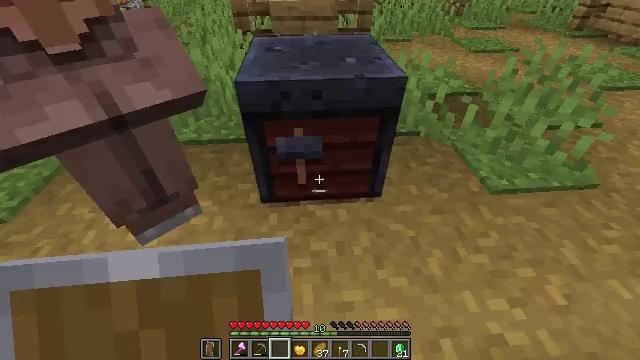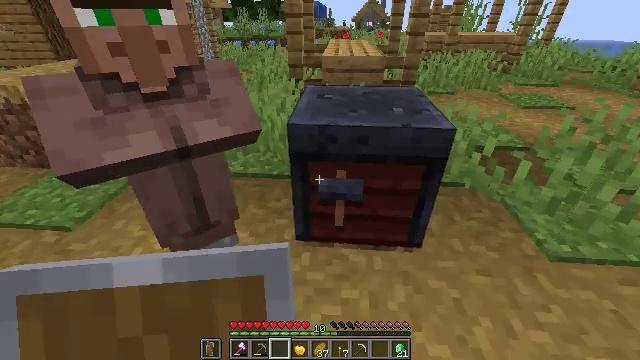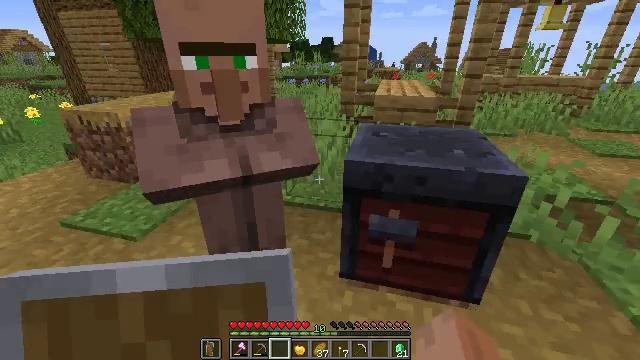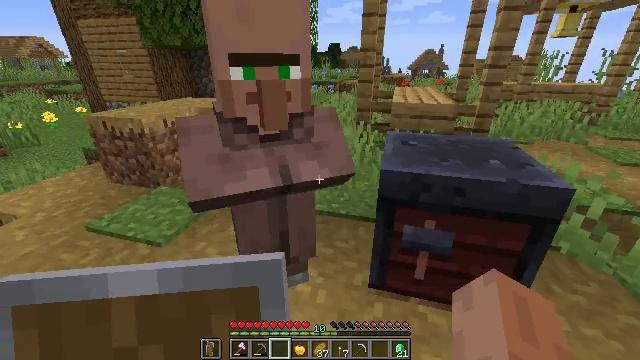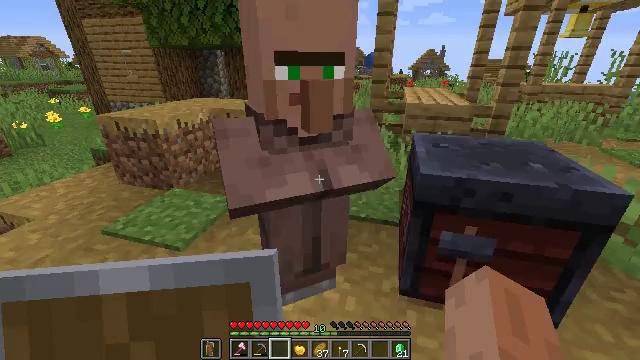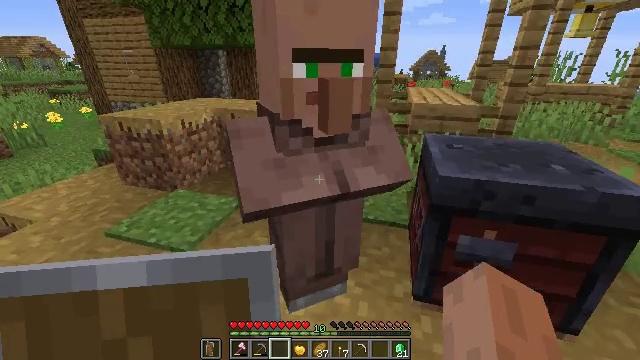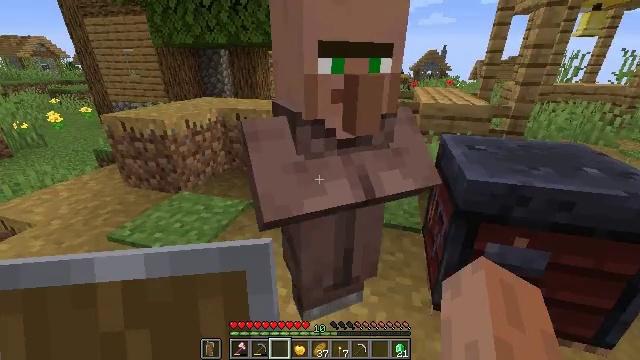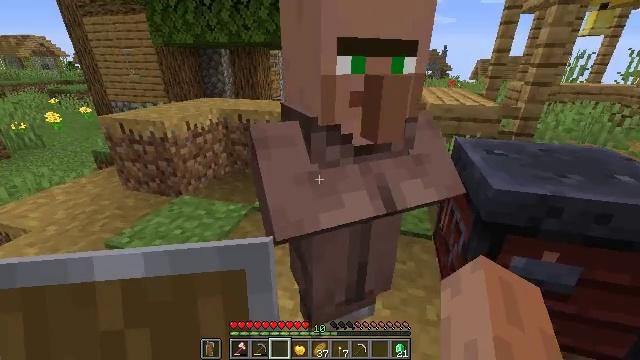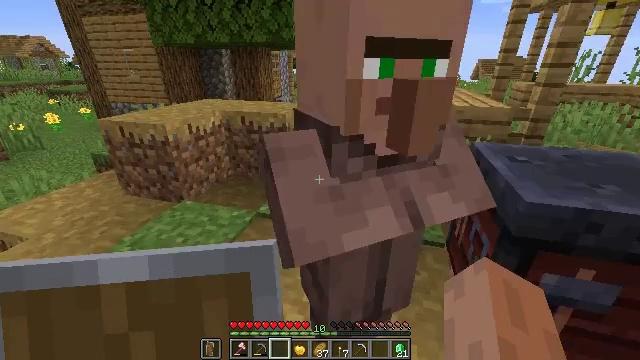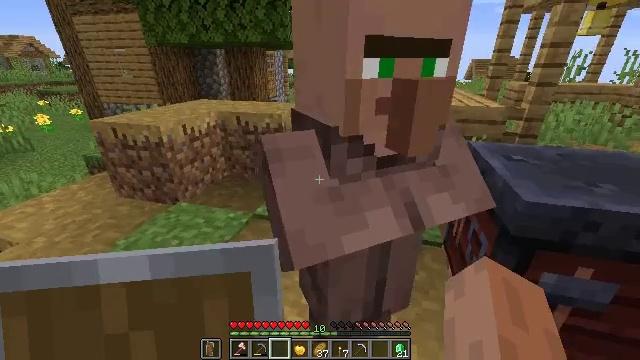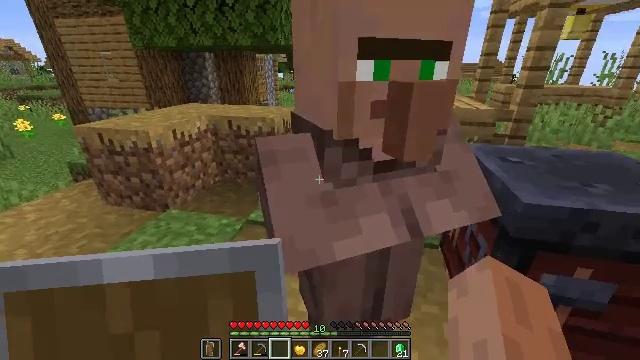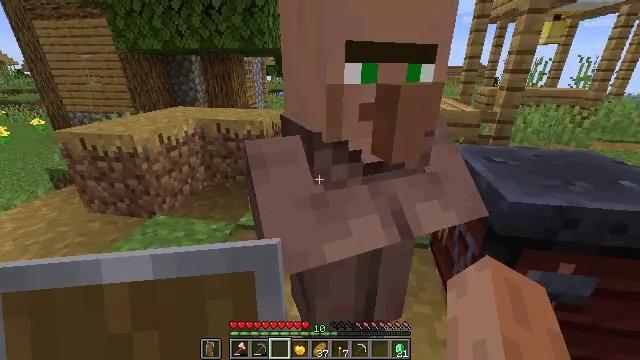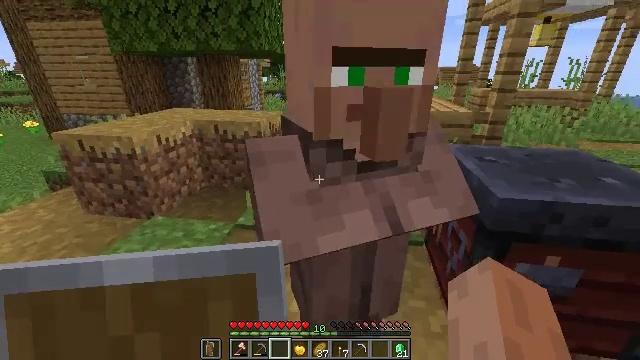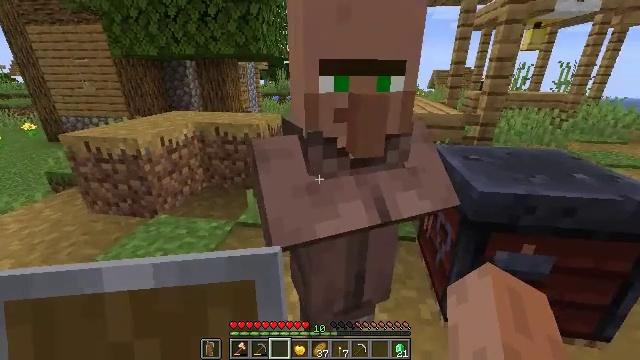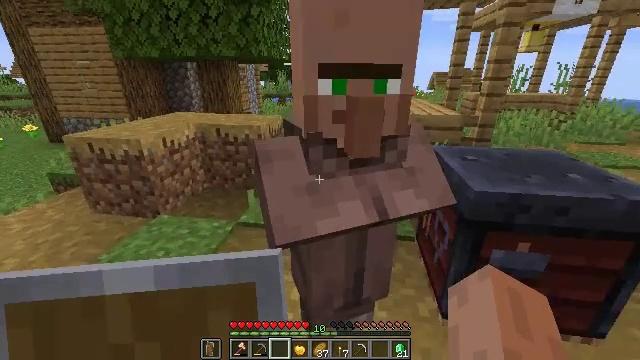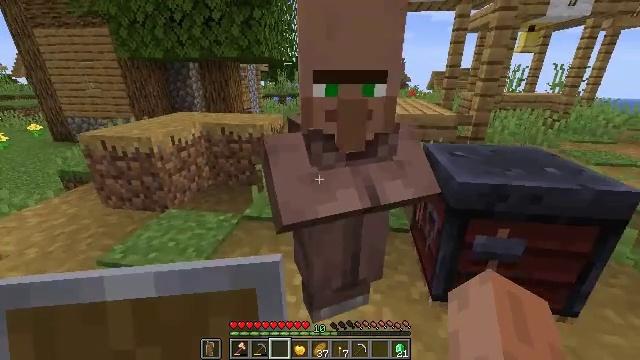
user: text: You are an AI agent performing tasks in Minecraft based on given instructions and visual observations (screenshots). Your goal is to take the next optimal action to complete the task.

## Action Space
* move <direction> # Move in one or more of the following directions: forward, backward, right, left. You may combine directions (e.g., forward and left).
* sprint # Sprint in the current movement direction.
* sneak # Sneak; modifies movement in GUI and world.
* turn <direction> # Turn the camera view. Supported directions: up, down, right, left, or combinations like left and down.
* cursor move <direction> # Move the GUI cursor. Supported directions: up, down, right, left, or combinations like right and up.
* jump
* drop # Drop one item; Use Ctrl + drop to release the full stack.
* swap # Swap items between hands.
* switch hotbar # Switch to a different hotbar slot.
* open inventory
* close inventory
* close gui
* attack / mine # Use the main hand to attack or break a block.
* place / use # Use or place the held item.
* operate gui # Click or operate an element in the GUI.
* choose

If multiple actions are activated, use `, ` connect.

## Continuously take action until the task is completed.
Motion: motion action
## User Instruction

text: Mine the smithing table.
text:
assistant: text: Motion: move left, turn left and up
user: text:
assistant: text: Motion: move left, turn left and up
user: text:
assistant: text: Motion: move left, turn left and up
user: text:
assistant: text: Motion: move forward and move left
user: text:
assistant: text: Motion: move forward and move left
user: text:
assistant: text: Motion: move forward
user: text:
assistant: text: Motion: no_op
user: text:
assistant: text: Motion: no_op
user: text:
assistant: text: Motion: turn right
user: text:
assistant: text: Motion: turn right
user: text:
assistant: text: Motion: turn right
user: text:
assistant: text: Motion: move back
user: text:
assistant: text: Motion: move back
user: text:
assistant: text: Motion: move back
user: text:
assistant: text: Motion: no_op
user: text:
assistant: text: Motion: no_op
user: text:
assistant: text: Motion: no_op
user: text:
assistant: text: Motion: no_op
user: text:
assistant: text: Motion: no_op
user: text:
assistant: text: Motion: turn right and up
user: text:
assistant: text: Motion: turn right and up
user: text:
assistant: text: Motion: turn up
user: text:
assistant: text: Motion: turn up
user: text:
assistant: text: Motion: no_op
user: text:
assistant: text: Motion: no_op
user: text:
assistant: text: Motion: no_op
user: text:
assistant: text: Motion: no_op
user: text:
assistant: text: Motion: no_op
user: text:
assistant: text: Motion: no_op
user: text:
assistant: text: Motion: no_op